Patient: sex F, age 78
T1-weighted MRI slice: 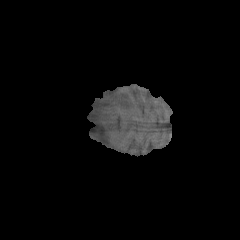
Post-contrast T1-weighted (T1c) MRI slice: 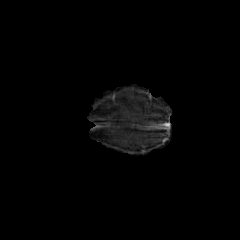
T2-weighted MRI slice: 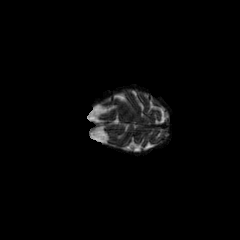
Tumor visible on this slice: no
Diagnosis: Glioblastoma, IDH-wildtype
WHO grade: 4